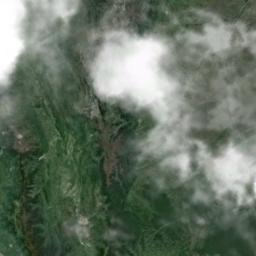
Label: cloud